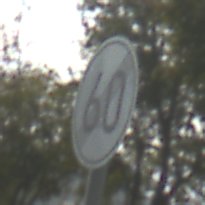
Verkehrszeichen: EndeGeschwindigkeit60
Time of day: MorningAfternoon
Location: Outdoor (Suburban)
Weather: PartlyCloudy
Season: NotSpecified
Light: Natural